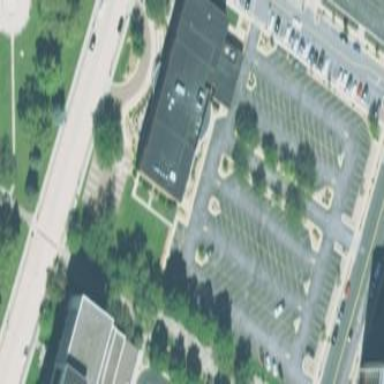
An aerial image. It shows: Office building.